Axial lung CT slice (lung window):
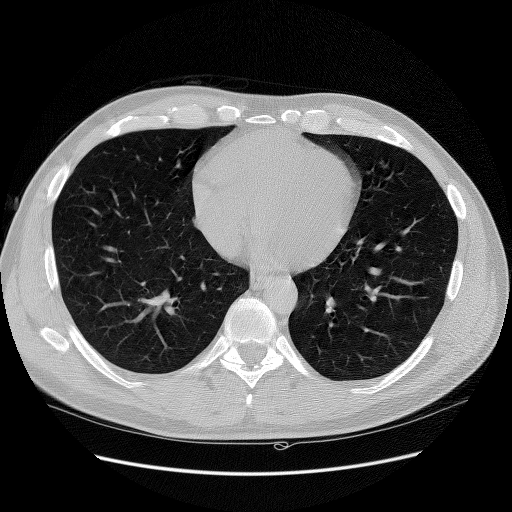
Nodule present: no